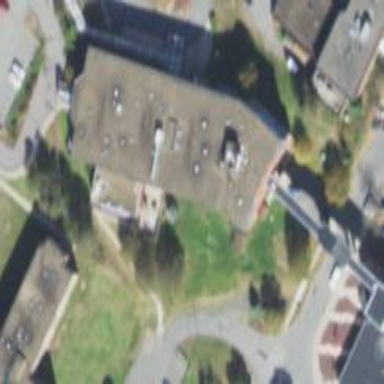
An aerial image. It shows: Hospital building.